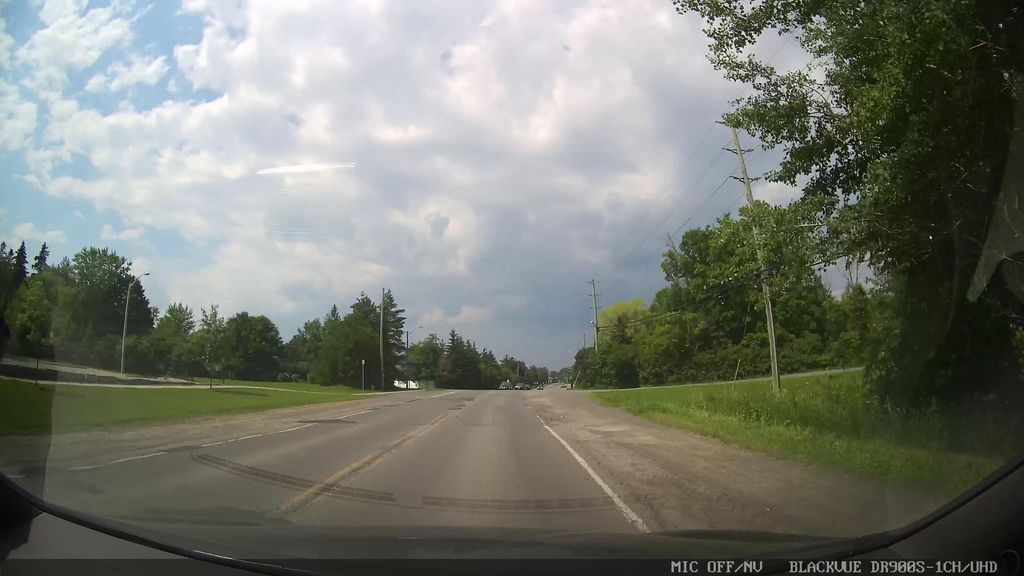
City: ottawa-gatineau